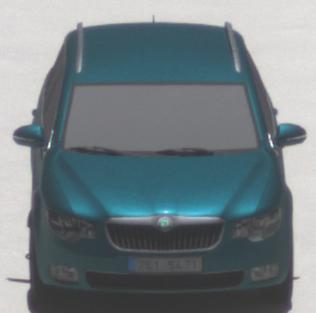
Make: Skoda
Model: Superb Combi 1.4 TSI
Detailed model: Superb (II) Combi
Model produced from: 2010/01
Model produced until: 2011/10
Doors: 5
Color: blue
Road condition: dry road
Daytime: midday
Contrast: high contrast